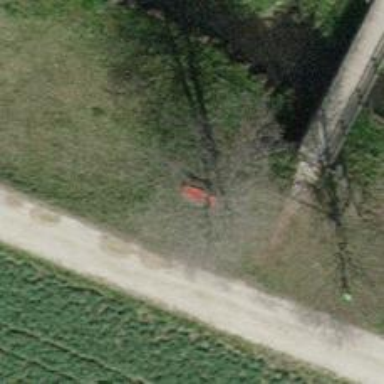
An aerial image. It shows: Red bench.